Question: I am using iOS 4.3 & was wondering if there is any way that I can access the <URL> through which webpages are removed of ads & other riff raff & the content takes the center stage.
If one opens any article in Safari (on say Wikipedia website), then a "Reader" button appears on the URL bar. Clicking on it presents a new window presenting the content beautifully.
How can I leverage this this functionality in iOS through 'UIWebView' ?

PS: I know there is something called <URL>. But I have no idea how to use this through 'UIWebView'. Also for some websites Safari's Reader takes a call not to enable "Reader" feature, maybe it has no sufficient confidence?
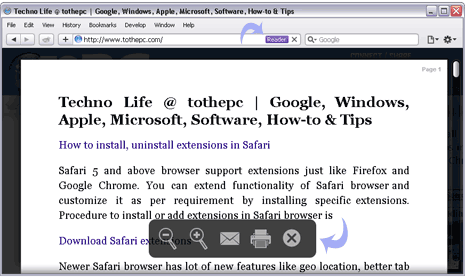
Answer: Actually reader button do a bit of analysis where it parse the HTML Page and then it sees a clear body tag to parse. If that plugin is able to extract the exact body it will enable the reader button (My understanding from the readability source code). Now to implement the same for webview you just need to embed java script in your code (this java script is already available in the readability source code) and then you can achieve the same effect.
But I suspect the future plan from apple for the same. Because they can not just let anyone else do this content extraction with the huge business opportunity associated with iCloud with the combination of readability.
If you want you can simple extract the HTML from UIWebView and then extract the body and use it for your purpose. It's not a very rocket science to extract.
For analysis point of view, just have randomly some 10 HTML pages with Reader button enabled, you will see the core cotent belongs to body only and rest of the add, header, footer are separated.
I believe this is the time to re-invent the web content we use, and this is the perfect example of doing the same.